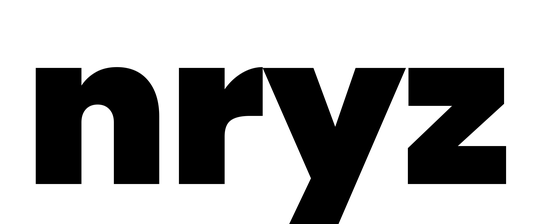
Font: Poppins-Black